Interaction volume radius: 5 \u00c5
Interaction volume height: 20 \u00c5
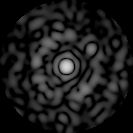
Disorder parameter: 0.8283